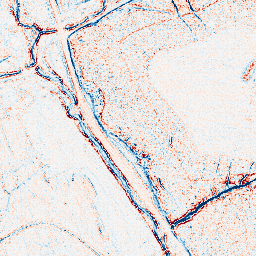
Category: edge_preserving
Decomposition family: bilateral
Decomposition parameters: d: 5
sigma_color: 50
sigma_space: 75
Upsampling method: nearest
Upsampling parameters: scale: 2
Upsampling scale: 2